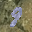
Label: 9